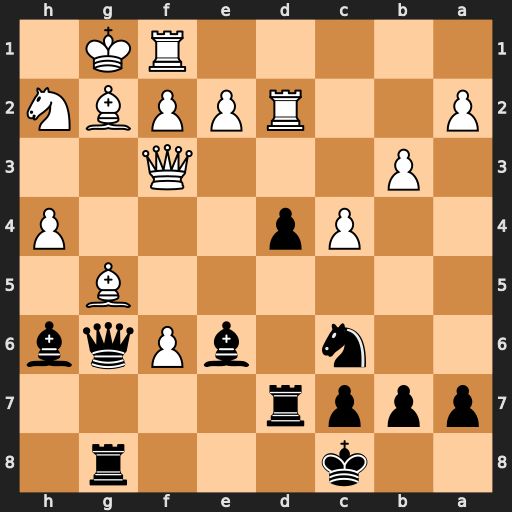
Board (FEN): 2k3r1/pppr4/2n1bPqb/6B1/2Pp3P/1P3Q2/P2RPPBN/5RK1
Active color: b
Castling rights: -
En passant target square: -
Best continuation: Bxg5 hxg5 Qxg5